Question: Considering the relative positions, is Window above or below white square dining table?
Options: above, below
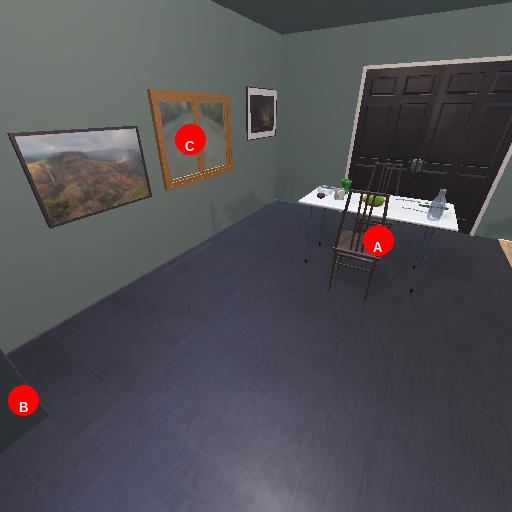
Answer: above